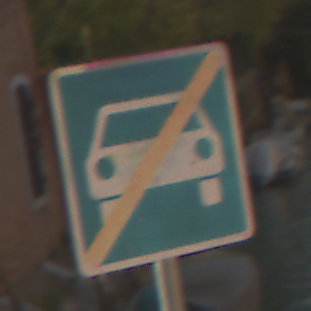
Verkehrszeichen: EndeKraftfahrstrasse
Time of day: MorningAfternoon
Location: Outdoor (Urban)
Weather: Clear
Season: NotSpecified
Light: Natural